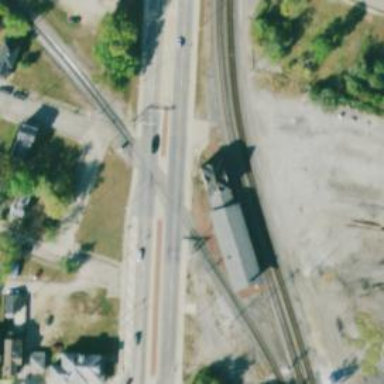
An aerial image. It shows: Railway level crossing.